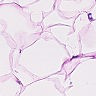
Metastatic tissue present: no